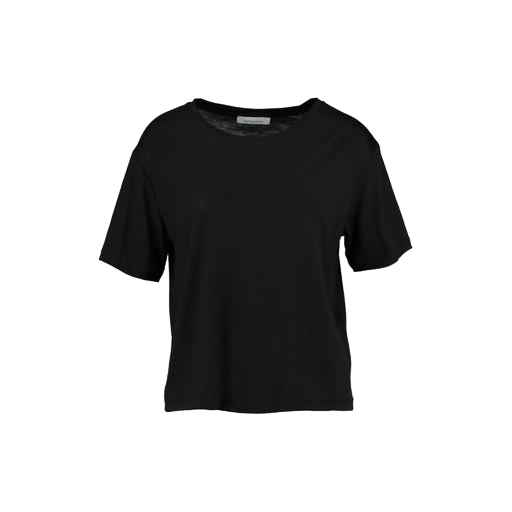
black t-shirt basique jersey, black relaxed fit t-shirt, black odelia t-shirt, white background